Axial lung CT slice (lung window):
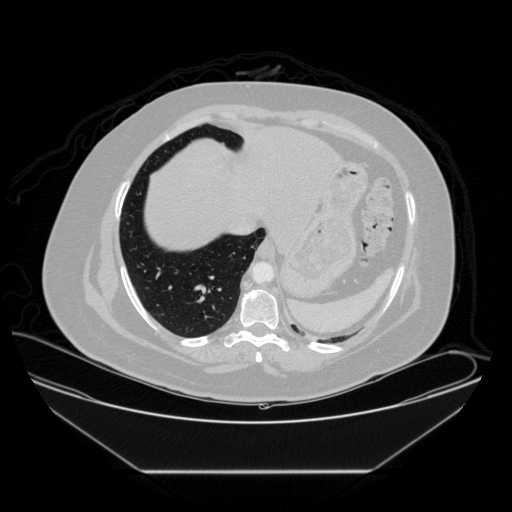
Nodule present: no